Question: In my project, I have two Core Data entities. One is the grouping (can be thought of as an iTunes playlist) and the other the children. I currently have an NSTableView set up as a sort of source list and another for displaying the individual items. Both are bound to NSArrayControllers which are set to the appropriate entities.
This all works fine as it is. I can add, remove, and edit both groups and items. But what would be the best way to filter the contents of the item table based on the selection of the source table? Would a predicate do the trick?
Here's my data model:

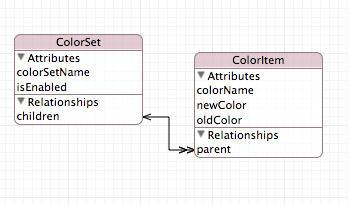
Answer: Use an 'NSPredicate' to filter your data model:
'''
NSPredicate *myFilter = [NSPredicate predicateWithFormat:@"..."]; /* build the predicate based on what is selected */
[myArrayController setFilterPredicate:myFilter];
'''